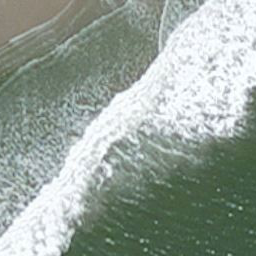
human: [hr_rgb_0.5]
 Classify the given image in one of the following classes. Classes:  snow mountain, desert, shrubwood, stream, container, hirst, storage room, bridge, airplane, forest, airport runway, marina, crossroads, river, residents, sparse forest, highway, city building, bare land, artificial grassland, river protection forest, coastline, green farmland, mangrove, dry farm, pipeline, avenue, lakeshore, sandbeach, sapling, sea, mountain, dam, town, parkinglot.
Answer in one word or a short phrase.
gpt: coastline